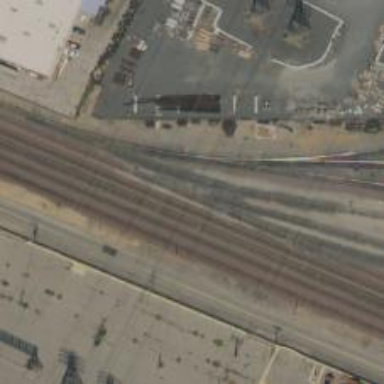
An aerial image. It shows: Railway yard.